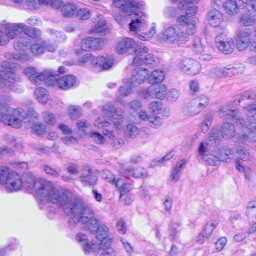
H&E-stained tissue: Ovarian